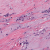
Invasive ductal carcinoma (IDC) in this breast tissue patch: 1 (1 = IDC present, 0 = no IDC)